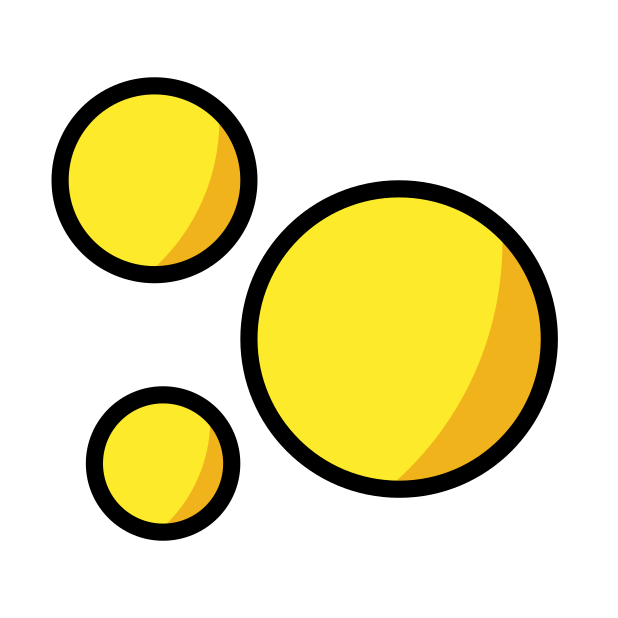
intricate